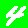
Digit: 4